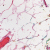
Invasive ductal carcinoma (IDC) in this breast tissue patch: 0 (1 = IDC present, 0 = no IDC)